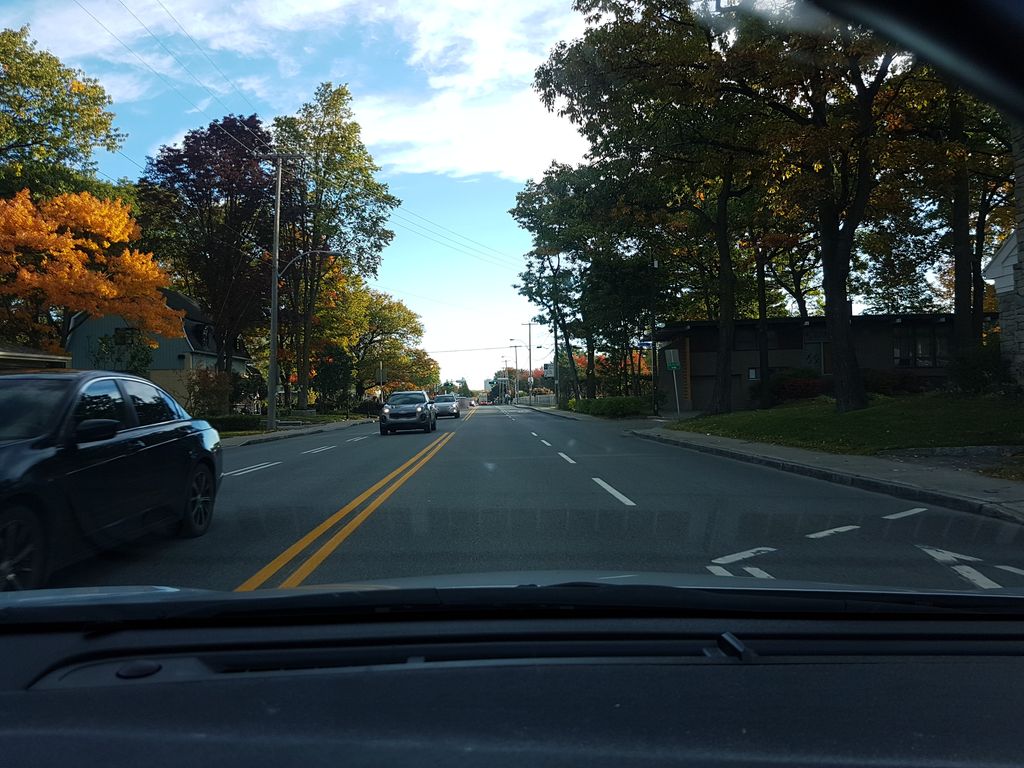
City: quebec_city